Field crop: tomato
Growth stage: 1
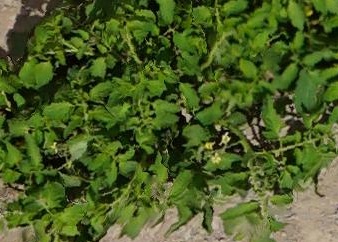
Species: tomato